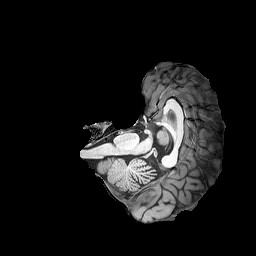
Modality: T1w
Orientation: axial
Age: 25
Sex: female
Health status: healthy